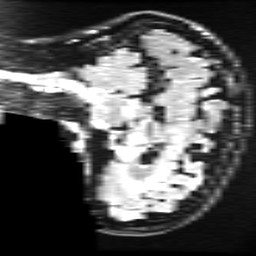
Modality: FLAIR
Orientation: sagittal
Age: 40
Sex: female
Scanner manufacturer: ge
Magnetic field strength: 3 T
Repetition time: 11 s
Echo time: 0.1497 s